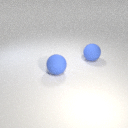
large blue rubber sphere behind large blue rubber sphere